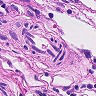
Metastatic tissue present: no